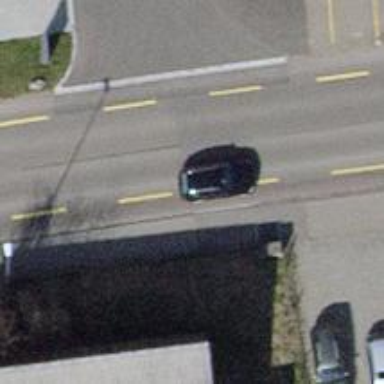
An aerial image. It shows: Tertiary road with asphalt surface and designated cycle lane.